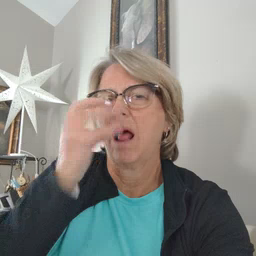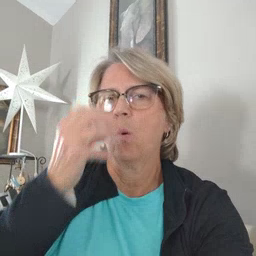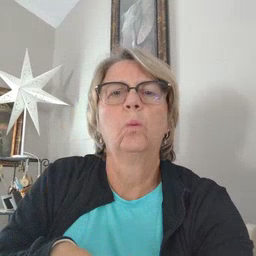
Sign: clown